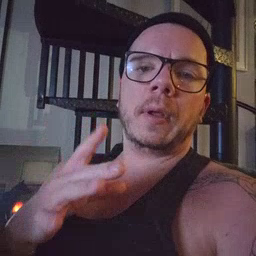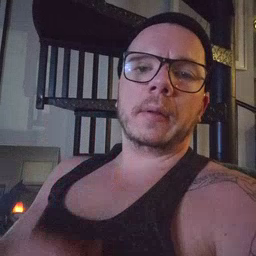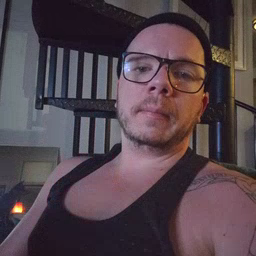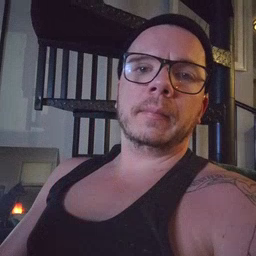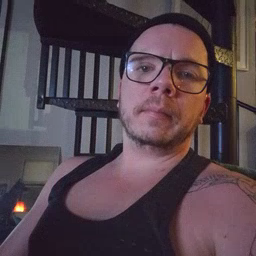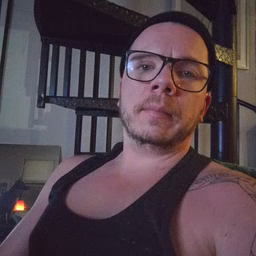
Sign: hate